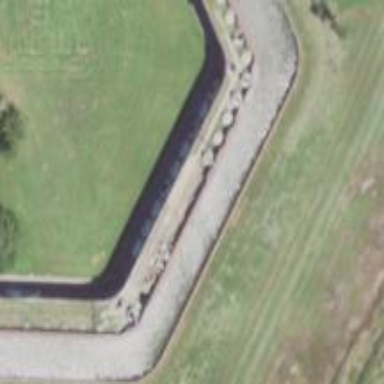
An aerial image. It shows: Historical gun emplacement.